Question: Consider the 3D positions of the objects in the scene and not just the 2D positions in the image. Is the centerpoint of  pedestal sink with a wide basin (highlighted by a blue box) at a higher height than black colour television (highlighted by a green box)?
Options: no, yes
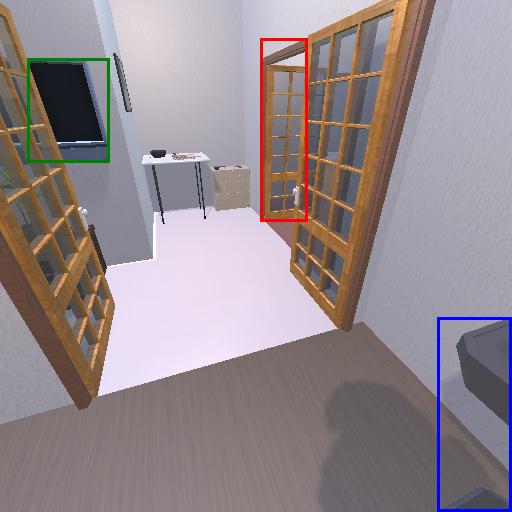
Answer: no